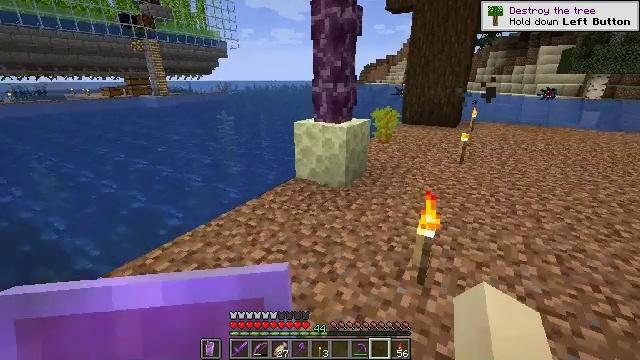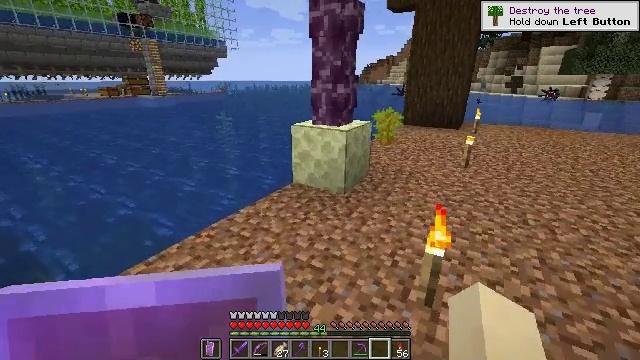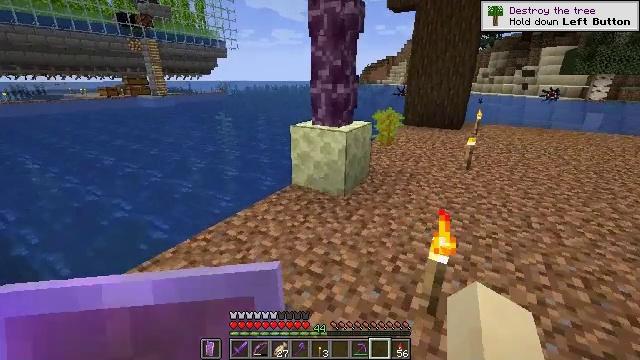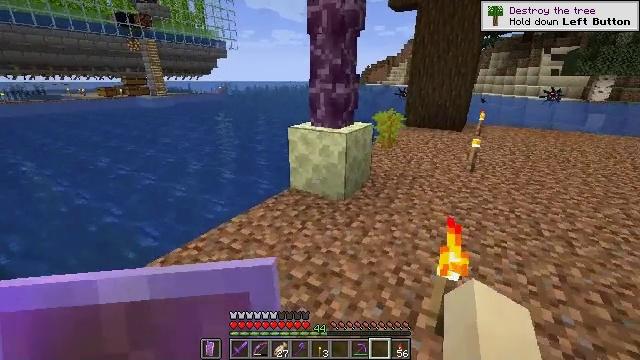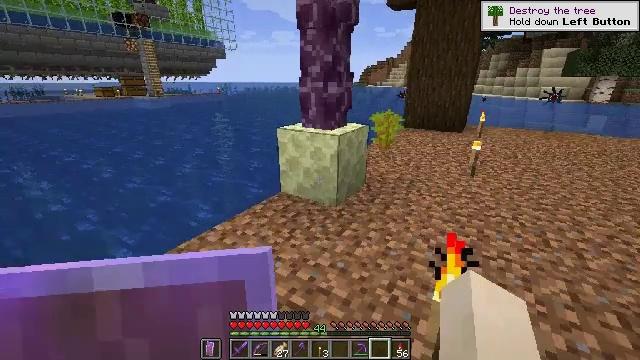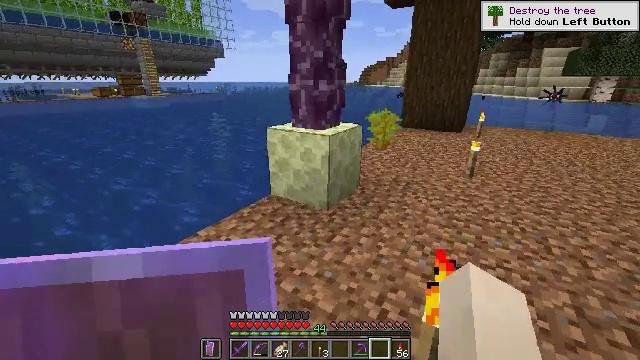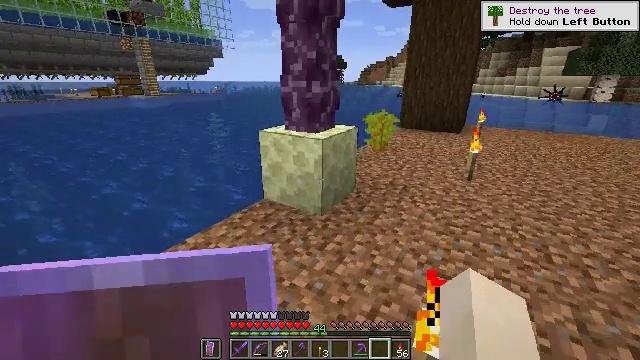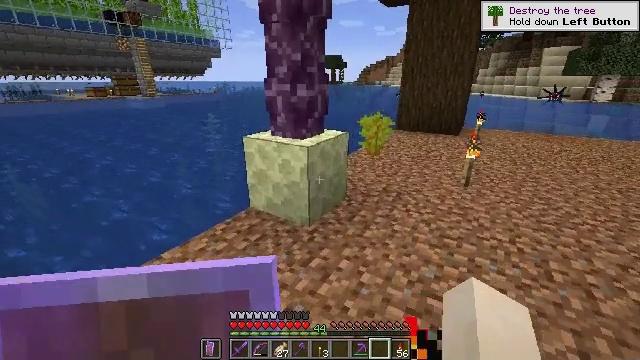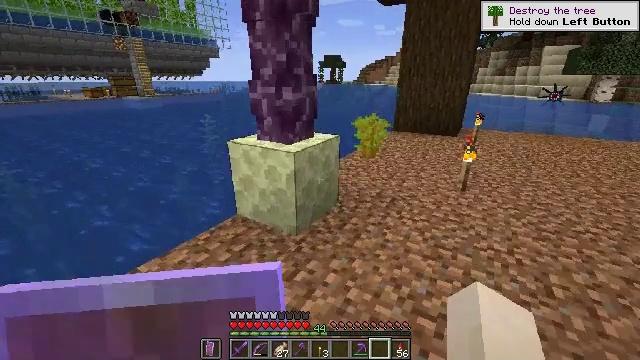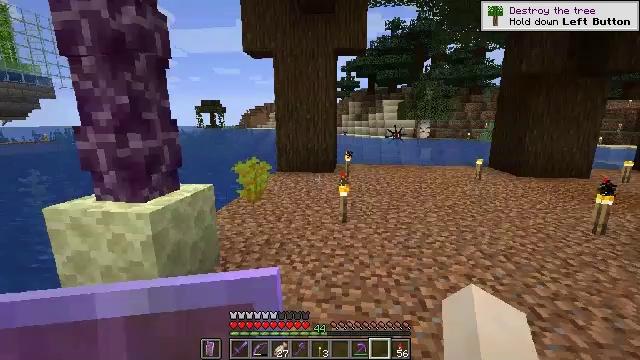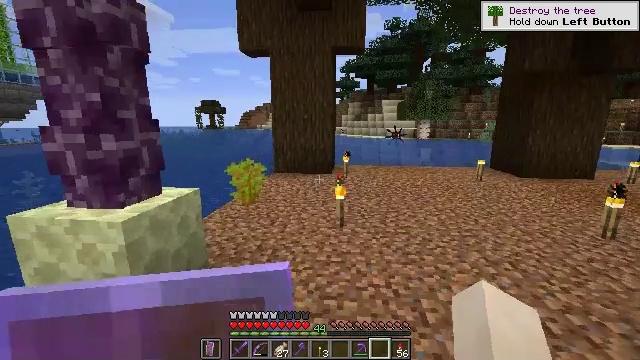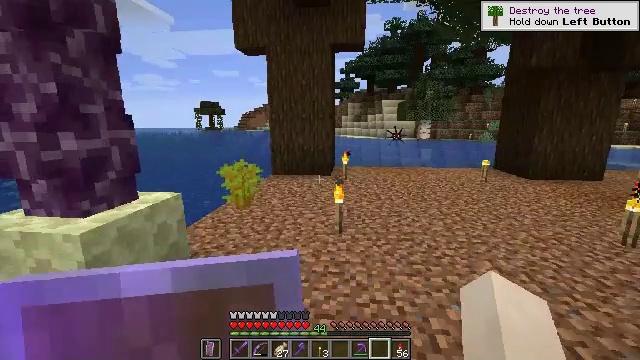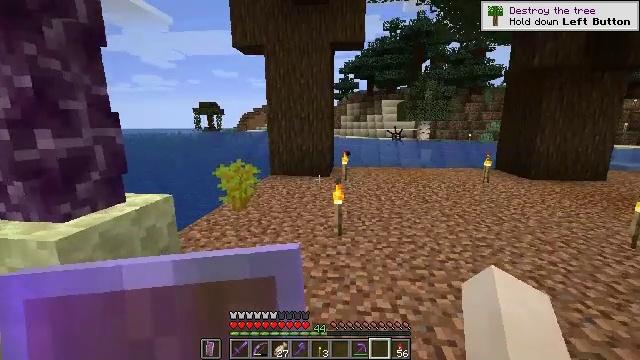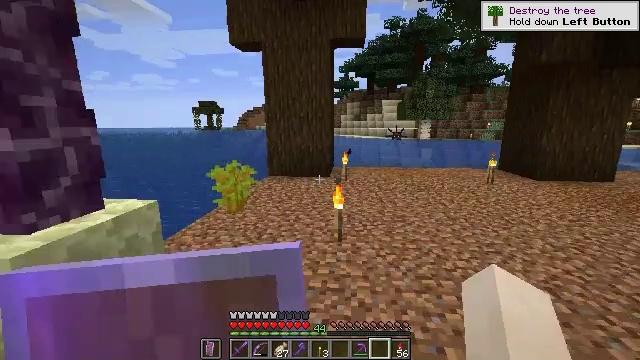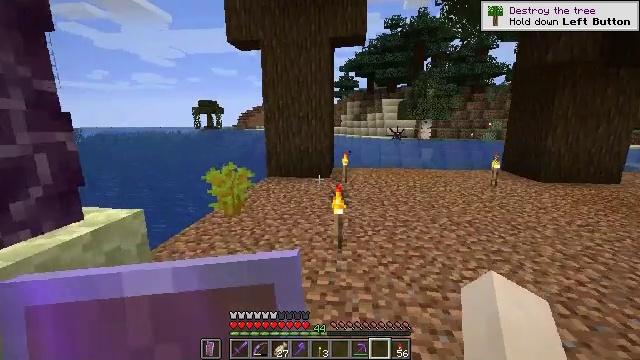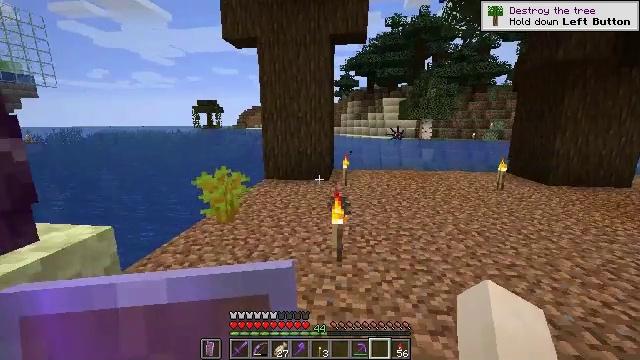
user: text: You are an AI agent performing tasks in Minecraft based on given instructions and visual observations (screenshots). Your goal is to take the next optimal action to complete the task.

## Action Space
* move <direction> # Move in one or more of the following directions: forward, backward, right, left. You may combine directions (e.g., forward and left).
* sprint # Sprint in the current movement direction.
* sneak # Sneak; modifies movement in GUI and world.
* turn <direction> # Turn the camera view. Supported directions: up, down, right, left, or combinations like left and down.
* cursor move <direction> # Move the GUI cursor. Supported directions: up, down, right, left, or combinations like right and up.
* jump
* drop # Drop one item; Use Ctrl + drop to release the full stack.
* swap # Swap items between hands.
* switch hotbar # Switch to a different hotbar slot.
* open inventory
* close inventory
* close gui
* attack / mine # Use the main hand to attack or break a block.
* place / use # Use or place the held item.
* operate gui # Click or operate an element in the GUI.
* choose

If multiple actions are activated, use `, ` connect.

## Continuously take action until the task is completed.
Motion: motion action
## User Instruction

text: Break the bone block to gather material.
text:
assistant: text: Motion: move forward
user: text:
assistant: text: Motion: move forward
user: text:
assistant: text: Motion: move forward and move right
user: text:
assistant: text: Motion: move forward and move right
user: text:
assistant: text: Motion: move forward and move right
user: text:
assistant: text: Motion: move forward and move right
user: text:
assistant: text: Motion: move forward and move right
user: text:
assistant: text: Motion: move forward and move right
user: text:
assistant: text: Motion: move forward and move right, turn right and up
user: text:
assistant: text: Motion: move forward
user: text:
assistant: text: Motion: move forward
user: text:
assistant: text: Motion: move forward
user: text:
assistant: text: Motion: move forward
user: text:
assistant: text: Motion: move forward
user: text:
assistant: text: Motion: move forward
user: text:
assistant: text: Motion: move forward
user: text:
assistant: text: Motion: move forward and move right
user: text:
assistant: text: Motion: move forward and move right
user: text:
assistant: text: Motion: move forward and move right
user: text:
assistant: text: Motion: move forward
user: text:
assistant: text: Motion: move forward
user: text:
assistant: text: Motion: move forward
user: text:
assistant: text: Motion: move forward
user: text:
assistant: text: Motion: move forward
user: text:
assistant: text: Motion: move forward
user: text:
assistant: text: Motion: move forward
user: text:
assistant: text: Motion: move forward
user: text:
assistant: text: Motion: move forward
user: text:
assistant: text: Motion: move forward
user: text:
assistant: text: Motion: move forward and move right